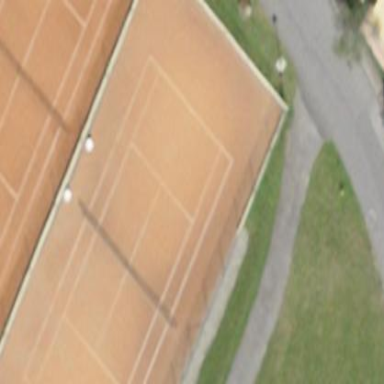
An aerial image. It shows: Tennis court in leisure pitch.